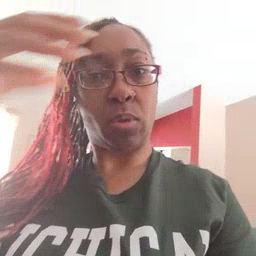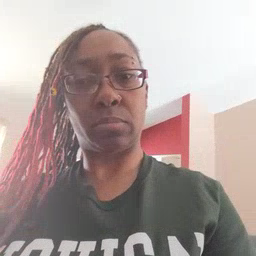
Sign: shower